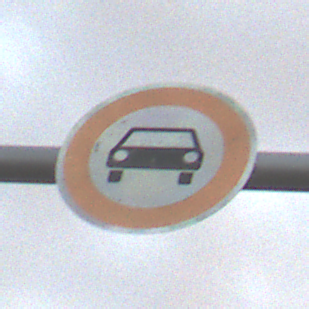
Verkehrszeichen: VerbotKraftwagen
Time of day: Night
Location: Outdoor (Nature)
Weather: Overcast
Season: NotSpecified
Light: Artificial